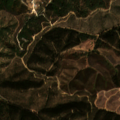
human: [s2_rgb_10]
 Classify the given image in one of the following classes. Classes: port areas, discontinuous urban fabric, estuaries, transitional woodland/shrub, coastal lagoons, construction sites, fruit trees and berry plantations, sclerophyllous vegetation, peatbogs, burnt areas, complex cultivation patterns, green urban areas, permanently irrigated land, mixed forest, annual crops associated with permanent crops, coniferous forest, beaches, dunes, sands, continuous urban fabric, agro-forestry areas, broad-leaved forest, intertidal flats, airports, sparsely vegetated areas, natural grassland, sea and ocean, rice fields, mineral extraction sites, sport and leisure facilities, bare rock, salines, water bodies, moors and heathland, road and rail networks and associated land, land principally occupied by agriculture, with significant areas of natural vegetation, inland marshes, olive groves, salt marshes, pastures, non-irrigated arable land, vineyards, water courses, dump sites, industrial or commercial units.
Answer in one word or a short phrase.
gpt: land principally occupied by agriculture, with significant areas of natural vegetation, broad-leaved forest, transitional woodland/shrub